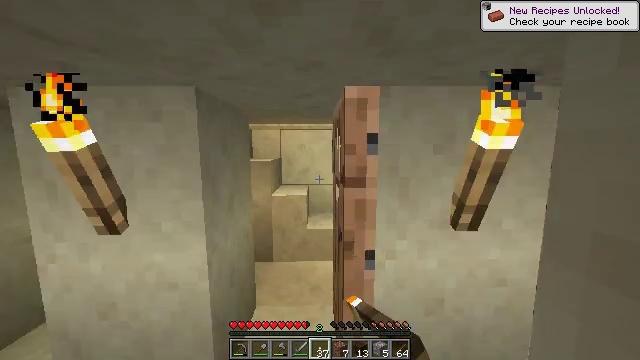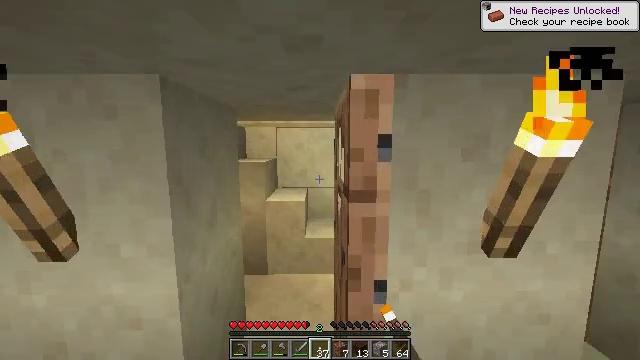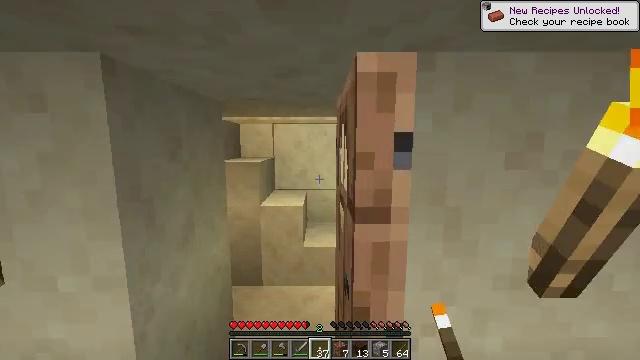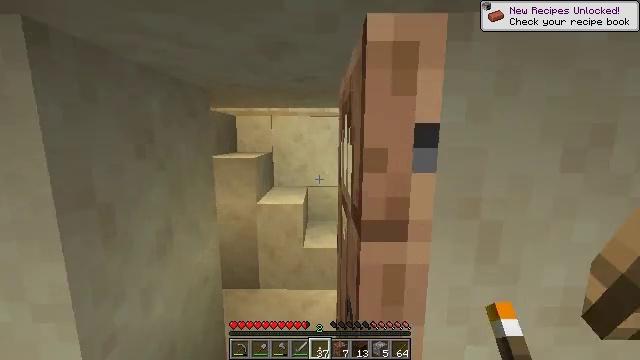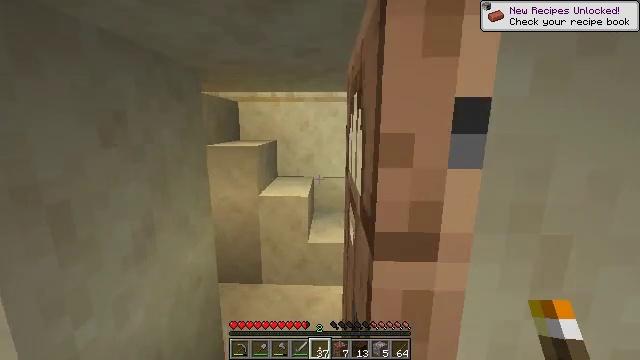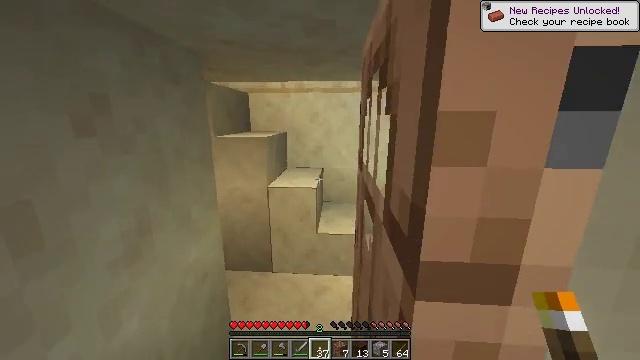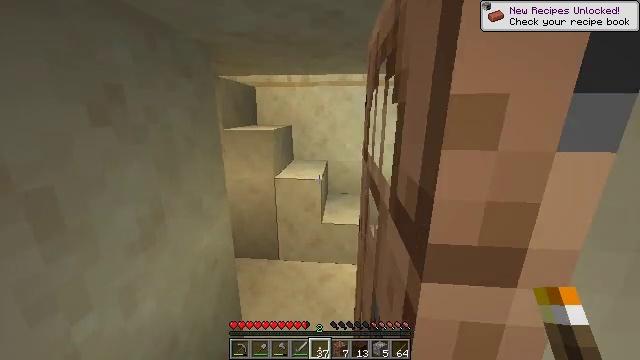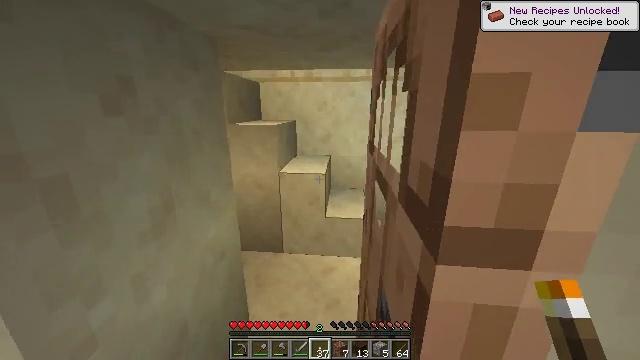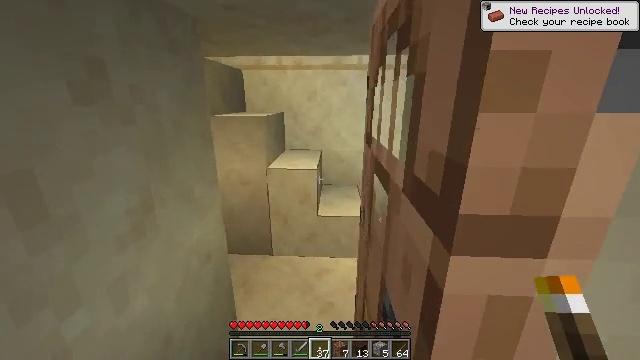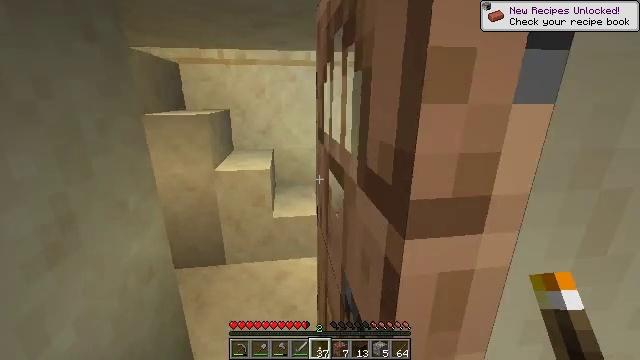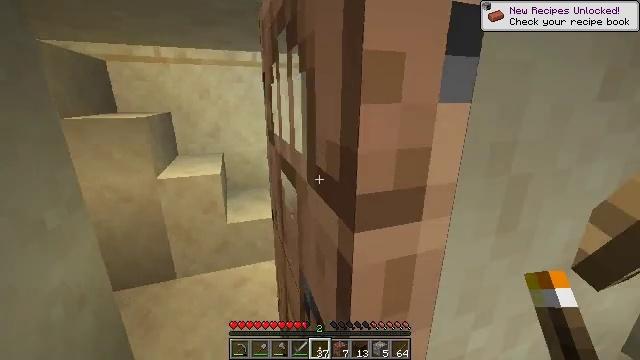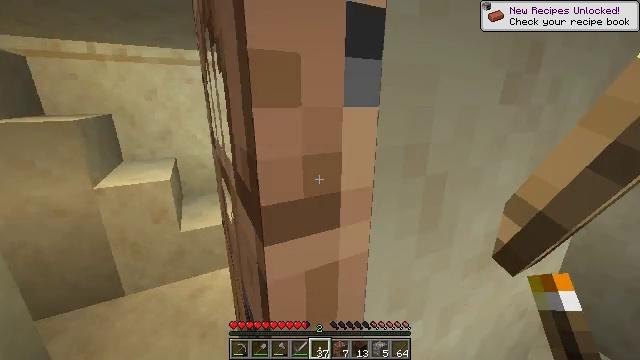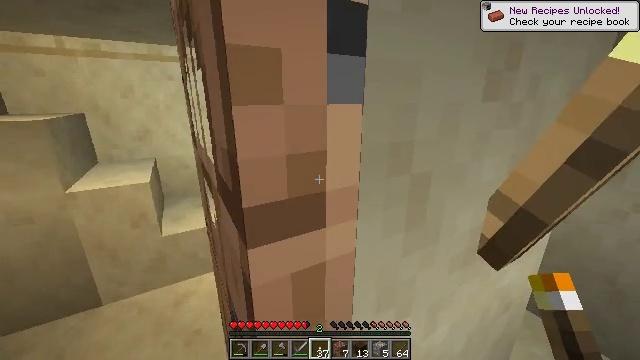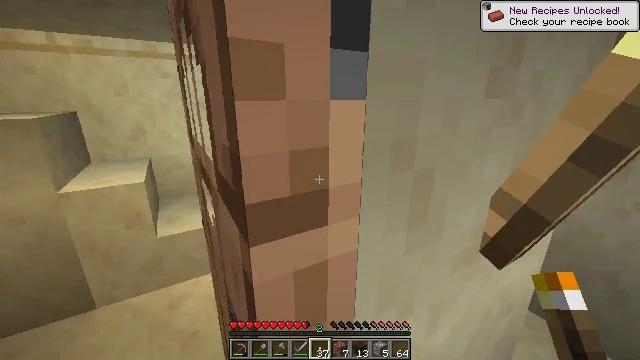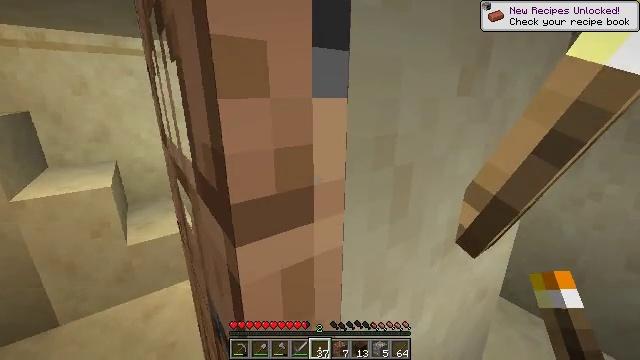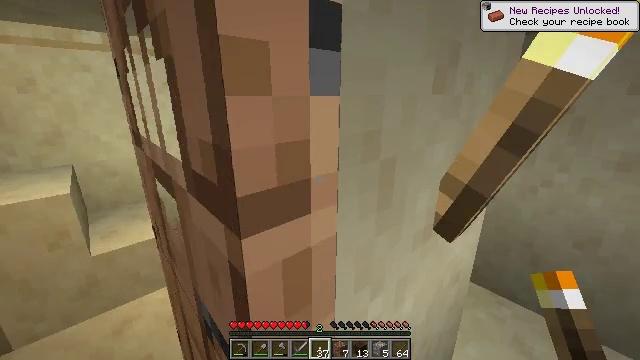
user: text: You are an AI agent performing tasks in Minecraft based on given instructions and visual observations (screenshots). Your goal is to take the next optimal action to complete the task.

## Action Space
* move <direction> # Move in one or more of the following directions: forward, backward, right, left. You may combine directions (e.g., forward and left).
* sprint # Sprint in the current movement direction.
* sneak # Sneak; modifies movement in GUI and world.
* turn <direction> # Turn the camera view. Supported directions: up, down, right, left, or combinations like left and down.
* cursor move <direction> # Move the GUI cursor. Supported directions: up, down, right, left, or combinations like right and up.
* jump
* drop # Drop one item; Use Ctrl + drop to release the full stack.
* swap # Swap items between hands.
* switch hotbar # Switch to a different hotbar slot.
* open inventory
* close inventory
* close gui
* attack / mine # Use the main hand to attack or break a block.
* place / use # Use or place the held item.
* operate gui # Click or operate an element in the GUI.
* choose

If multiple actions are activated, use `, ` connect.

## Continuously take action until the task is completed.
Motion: motion action
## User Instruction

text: Get the lime bed back into inventory.
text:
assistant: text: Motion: move forward, sprint
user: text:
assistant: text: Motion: move forward, sprint
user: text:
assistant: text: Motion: move forward, sprint, turn down
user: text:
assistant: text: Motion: move forward, sprint, turn left and down
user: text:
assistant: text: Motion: move forward, sprint, turn left and down
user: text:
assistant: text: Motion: move forward, sprint, turn left and down
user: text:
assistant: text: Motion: move forward, sprint, turn down
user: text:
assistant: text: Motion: move forward, sprint, turn right
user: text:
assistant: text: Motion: move forward, sprint, turn right
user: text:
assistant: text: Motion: move forward, sprint, turn right
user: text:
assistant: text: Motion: move forward, sprint, turn right
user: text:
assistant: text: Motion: move forward and move left, sprint, turn right
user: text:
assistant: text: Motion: move forward and move left, sprint
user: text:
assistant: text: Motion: move forward and move left, sprint, turn right
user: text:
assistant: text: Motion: move forward and move left, sprint, turn right
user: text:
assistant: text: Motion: move forward and move left, sprint, turn right
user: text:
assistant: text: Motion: move forward and move left, sprint
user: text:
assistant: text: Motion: move forward and move left, sprint
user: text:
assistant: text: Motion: move forward and move left, sprint, turn left
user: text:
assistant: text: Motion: move left, sprint, turn left
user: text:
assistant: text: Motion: move left
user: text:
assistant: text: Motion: move forward and move left
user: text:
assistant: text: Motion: move forward and move left, turn right
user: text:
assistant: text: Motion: move forward and move left, turn right
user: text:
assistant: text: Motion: move forward and move left, turn right
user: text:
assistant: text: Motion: move forward and move left, turn right
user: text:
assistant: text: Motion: move forward and move left, turn right
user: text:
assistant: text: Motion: move forward and move left
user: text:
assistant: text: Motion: move forward and move left, turn right
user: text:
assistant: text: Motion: move forward and move left